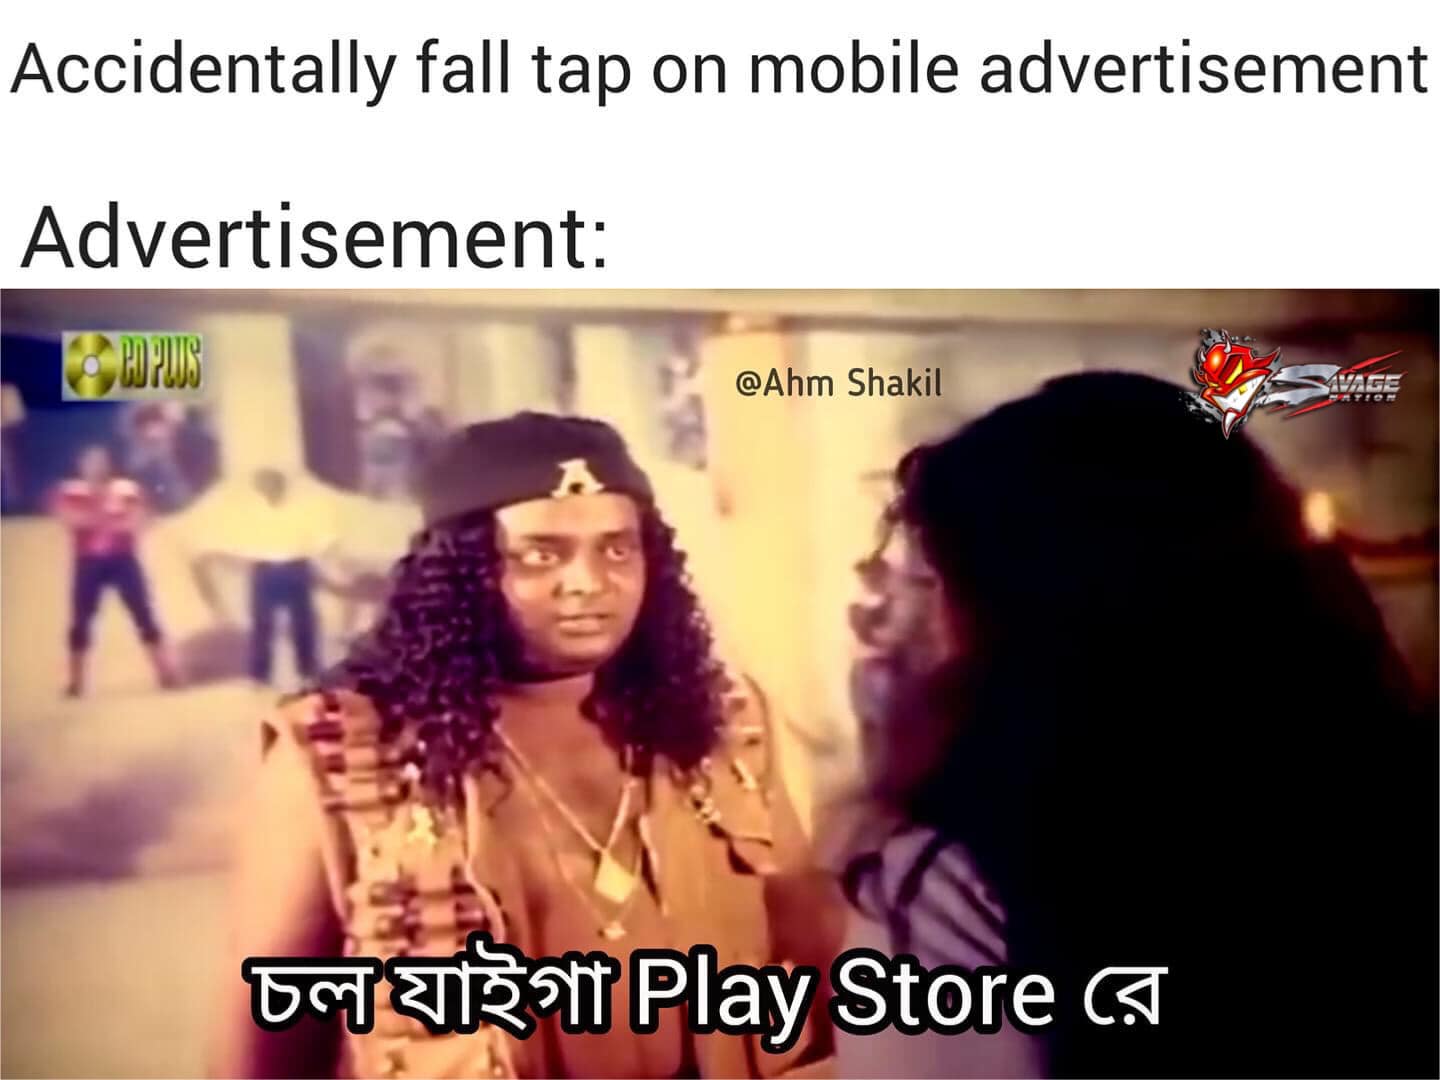
Caption: Accidentally fall tap on mobile advertisement   Advertisement:  চল যাইগা  Play Store রে
Label: non-hate